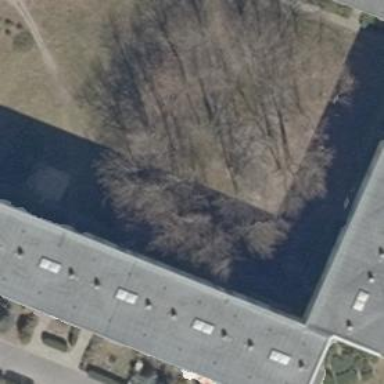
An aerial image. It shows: Detached building with flat roof.